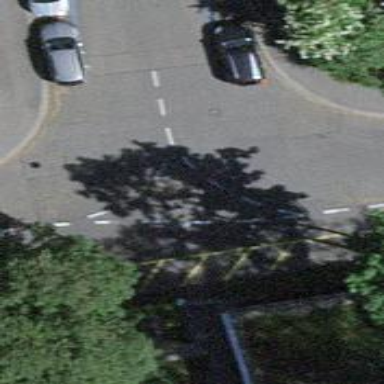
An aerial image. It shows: Residential road with asphalt surface. There are sidewalks on both sides and designated cycle lane on the left.